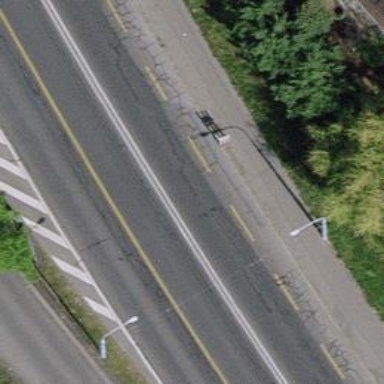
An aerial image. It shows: Secondary road with asphalt surface. It has trolley wires and lane designated for buses on the left. There is also shared busway on the left for cyclists.